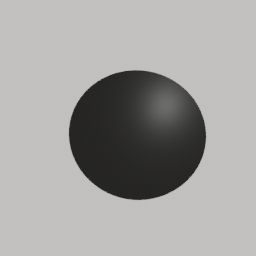
Label: lighting